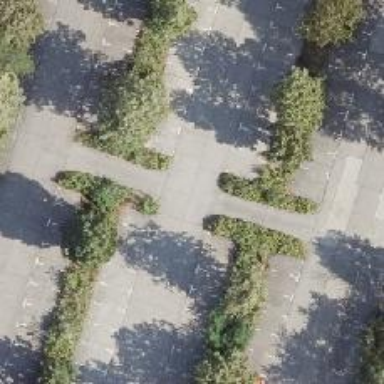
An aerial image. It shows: Concrete parking aisle designated as service road.